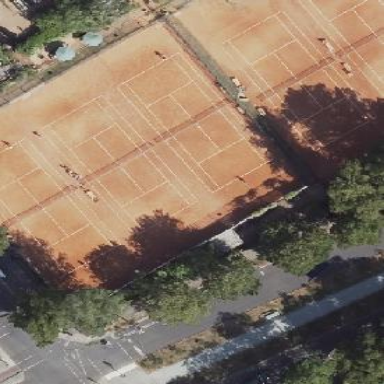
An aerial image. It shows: Clay tennis court on the leisure land pitch.